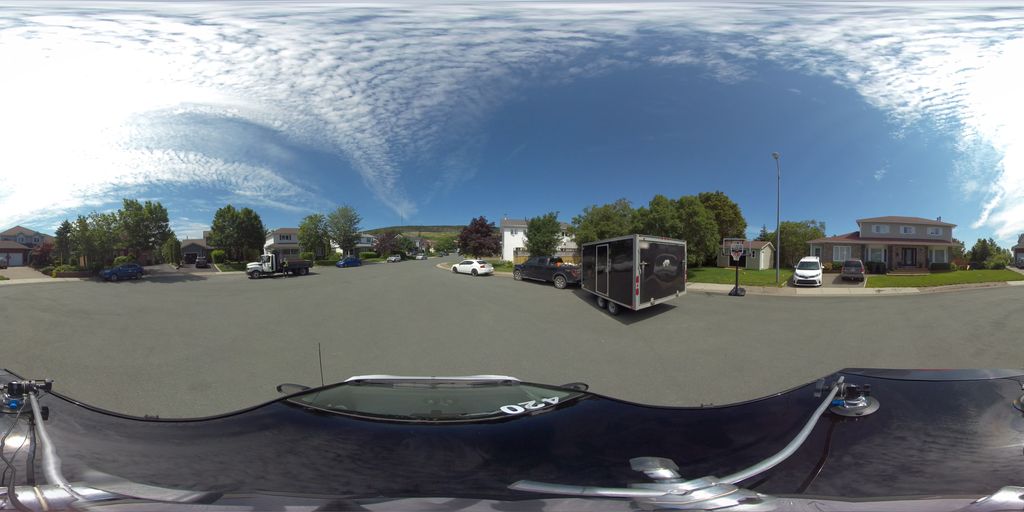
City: st_johns